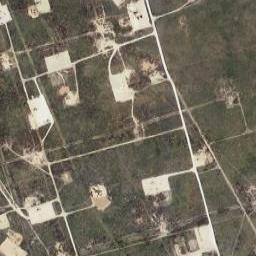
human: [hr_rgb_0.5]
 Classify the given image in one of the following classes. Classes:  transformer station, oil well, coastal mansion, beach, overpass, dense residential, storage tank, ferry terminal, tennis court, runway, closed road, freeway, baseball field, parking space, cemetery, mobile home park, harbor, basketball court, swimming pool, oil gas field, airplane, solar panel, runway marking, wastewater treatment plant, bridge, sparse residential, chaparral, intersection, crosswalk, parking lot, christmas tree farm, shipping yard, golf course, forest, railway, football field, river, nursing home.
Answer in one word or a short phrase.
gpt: oil gas field